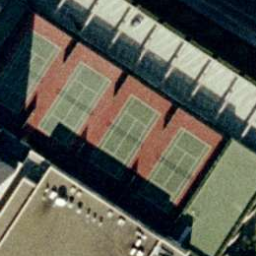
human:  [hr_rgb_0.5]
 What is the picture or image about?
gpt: tennis court